Question: i'm trying to implement this solution to handle multiple segue identifiers with protocol <URL> , but i got this error:
> type 'ViewController', doesn't conform to protocol 'SegueHandlerType'
Here is the code:
'''
protocol SegueHandlerType {
associatedtype SegueIdentifier: RawRepresentable
}
extension SegueHandlerType where Self: UIViewController, SegueIdentifier.RawValue == String {
func performSegueWithIdentifier(segueIdentifier: SegueIdentifier,
sender: AnyObject?) {
performSegueWithIdentifier(segueIdentifier.rawValue, sender: sender)
}
func segueIdentifierForSegue(segue: UIStoryboardSegue) -> SegueIdentifier {
// still have to use guard stuff here, but at least you're
// extracting it this time
guard let identifier = segue.identifier,
segueIdentifier = SegueIdentifier(rawValue: identifier) else {
fatalError("Invalid segue identifier \(segue.identifier).") }
return segueIdentifier
}
}
'''
i copy/pasted the solution but still the same result. and the strangest thing is that when i downloaded the project from the GitHub, it works fine. this drives me nuts.
the error:
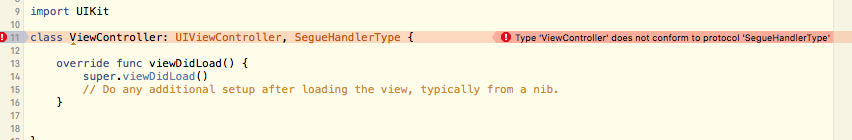
Answer: The error may be confusingly worded, but what it means is that you need to make sure that you are implementing the methods and variables (only the 'SegueIdentifier' enum in this case) in your 'ViewController' class. Do that and you should be good to go.